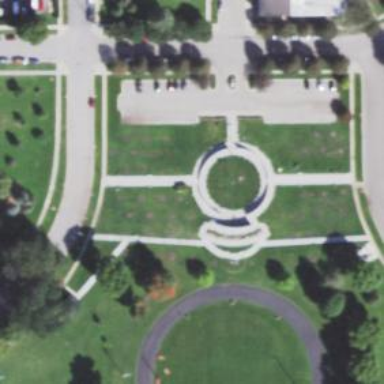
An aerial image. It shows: Historical war memorial.